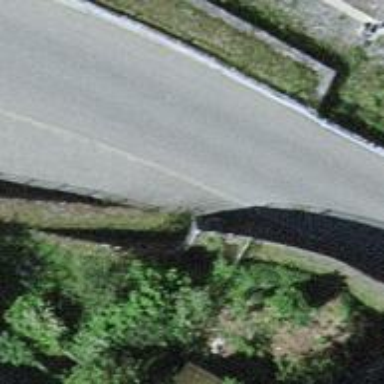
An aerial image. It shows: Retaining wall.